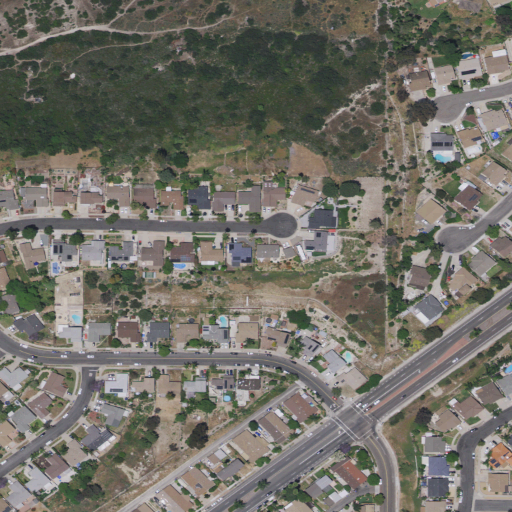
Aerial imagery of mountain in California named Loma Alta Mountain containing medium intensity development, shrub, low intensity development, open development, and high intensity development